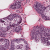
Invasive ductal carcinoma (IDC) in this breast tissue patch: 0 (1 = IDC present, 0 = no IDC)